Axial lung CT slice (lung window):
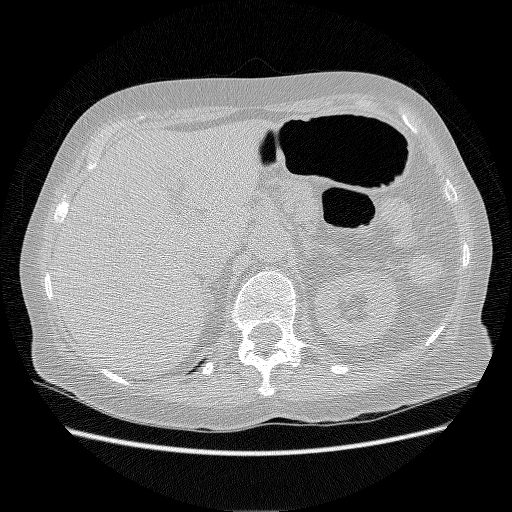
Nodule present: no